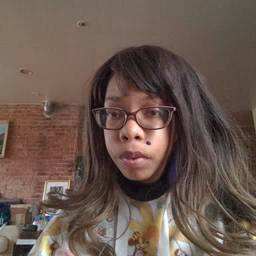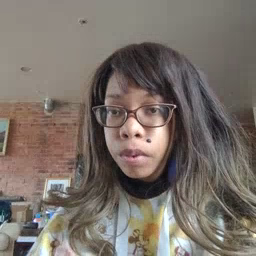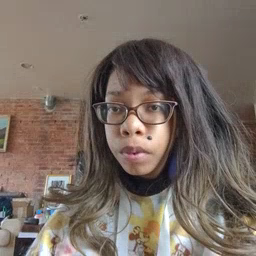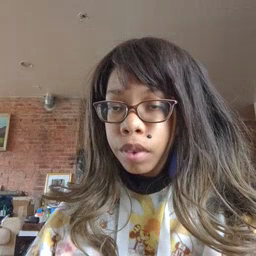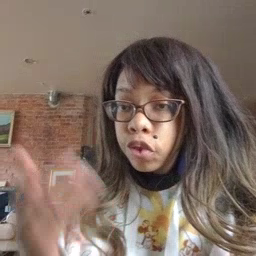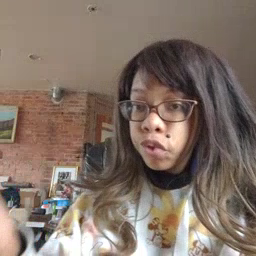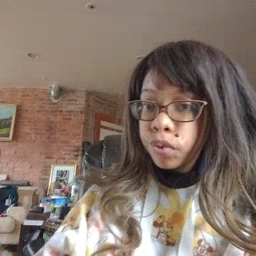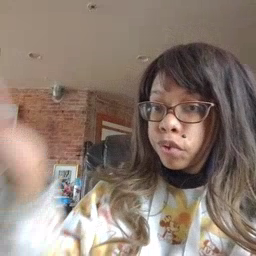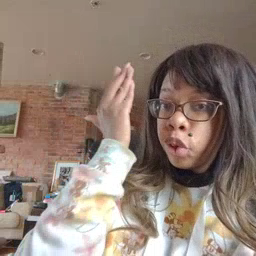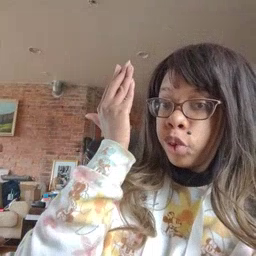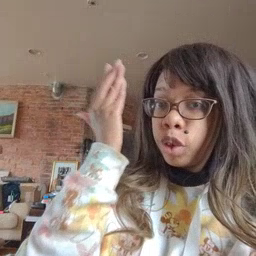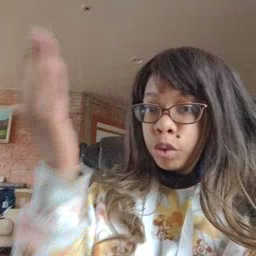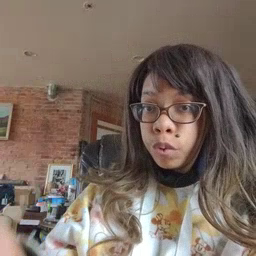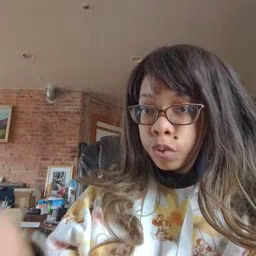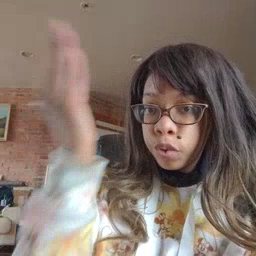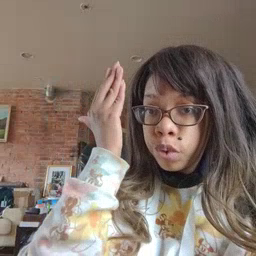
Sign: morning